如图所示，在四棱锥 \(P-ABCD\) 中，\(PA \perp\) 平面 \(ABCD\)，底面 \(ABCD\) 是正方形。

\vspace{0.8em}
(1) 求证：\(CD \parallel\) 平面 \(PAB\)；

\vspace{0.5em}
(2) 求证：平面 \(PBD \perp\) 平面 \(PAC\)；

\vspace{0.5em}
(3) 设 \(AB=2\)，若四棱锥 \(P-ABCD\) 的体积为 \(\dfrac{8}{3}\)，求点 \(A\) 到平面 \(PBD\) 的距离。
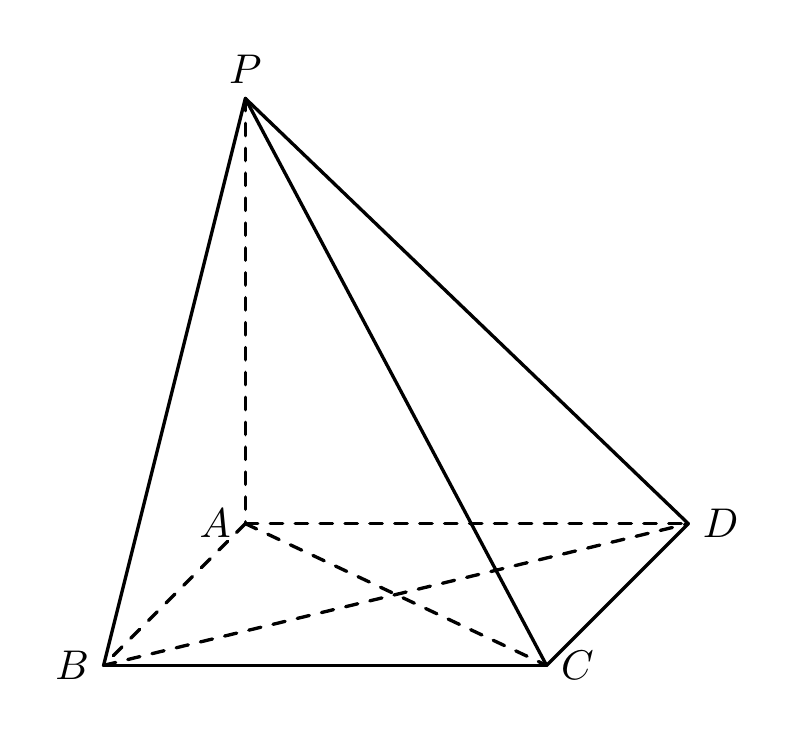
【解答】
\textbf{【答案】}
(1) 证明见解析
(2) 证明见解析
(3) \(\dfrac{2\sqrt{3}}{3}\)

\vspace{0.5em}
\textbf{【知识点】}证明线面平行、证明面面垂直、锥体体积的有关计算、求点面距离

\vspace{0.5em}
\textbf{【分析】}
(1) 根据线线平行，即可由线面平行的判定定理求解；
(2) 根据 \(BD \perp\) 平面 \(PAC\)，即可由面面垂直的判定定理求解；
(3) 利用等体积法，结合锥体的体积公式即可求解。

\vspace{0.5em}
\textbf{【详解】}
(1) 因为 \(CD \parallel AB\)，\(AB \subset\) 平面 \(PAB\)，\(CD \not\subset\) 平面 \(PAB\)，
所以 \(CD \parallel\) 平面 \(PAB\)。

---

(2) 因为 \(PA \perp\) 平面 \(ABCD\)，\(BD \subset\) 平面 \(ABCD\)，所以 \(PA \perp BD\)，
又因为 \(ABCD\) 是正方形，所以对角线 \(AC \perp BD\)，
因为 \(PA \cap AC = A\)，且 \(PA, AC \subset\) 平面 \(PAC\)，所以 \(BD \perp\) 平面 \(PAC\)，
又因为 \(BD \subset\) 平面 \(PBD\)，所以平面 \(PBD \perp\) 平面 \(PAC\)。

---

(3) 由 \(V_{P-ABCD} = \frac{1}{3} \times S_{ABCD} \times PA = \frac{8}{3}\)，且 \(AB=2\)，\(S_{ABCD}=2 \times 2=4\)，
得 \(\frac{1}{3} \times 4 \times PA = \frac{8}{3}\)，解得 \(PA=2\)。

由正方形 \(ABCD\) 知 \(BD = 2\sqrt{2}\)，
由勾股定理得 \(PB = PD = \sqrt{2^2 + 2^2} = 2\sqrt{2}\)，故 \(\triangle PBD\) 为正三角形，
其面积 \(S_{\triangle PBD} = \frac{\sqrt{3}}{4} \times (2\sqrt{2})^2 = 2\sqrt{3}\)。

设点 \(A\) 到平面 \(PBD\) 的距离为 \(h\)，
由等体积法 \(V_{A-PBD} = V_{P-ABD}\)，
其中 \(V_{P-ABD} = \frac{1}{2}V_{P-ABCD} = \frac{4}{3}\)，
且 \(V_{A-PBD} = \frac{1}{3} \times S_{\triangle PBD} \times h = \frac{1}{3} \times 2\sqrt{3} \times h\)，
故 \(\frac{2\sqrt{3}}{3}h = \frac{4}{3}\)，解得 \(h = \frac{2\sqrt{3}}{3}\)。

故点 \(A\) 到平面 \(PBD\) 的距离为 \(\dfrac{2\sqrt{3}}{3}\)。